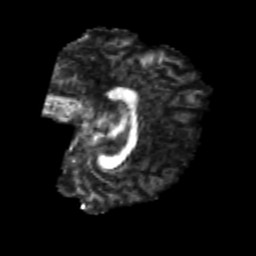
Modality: FA
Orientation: sagittal
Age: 24
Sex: male
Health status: healthy
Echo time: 0.074 s